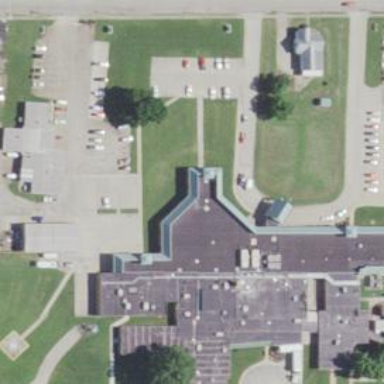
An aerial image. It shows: Hospital providing healthcare services.